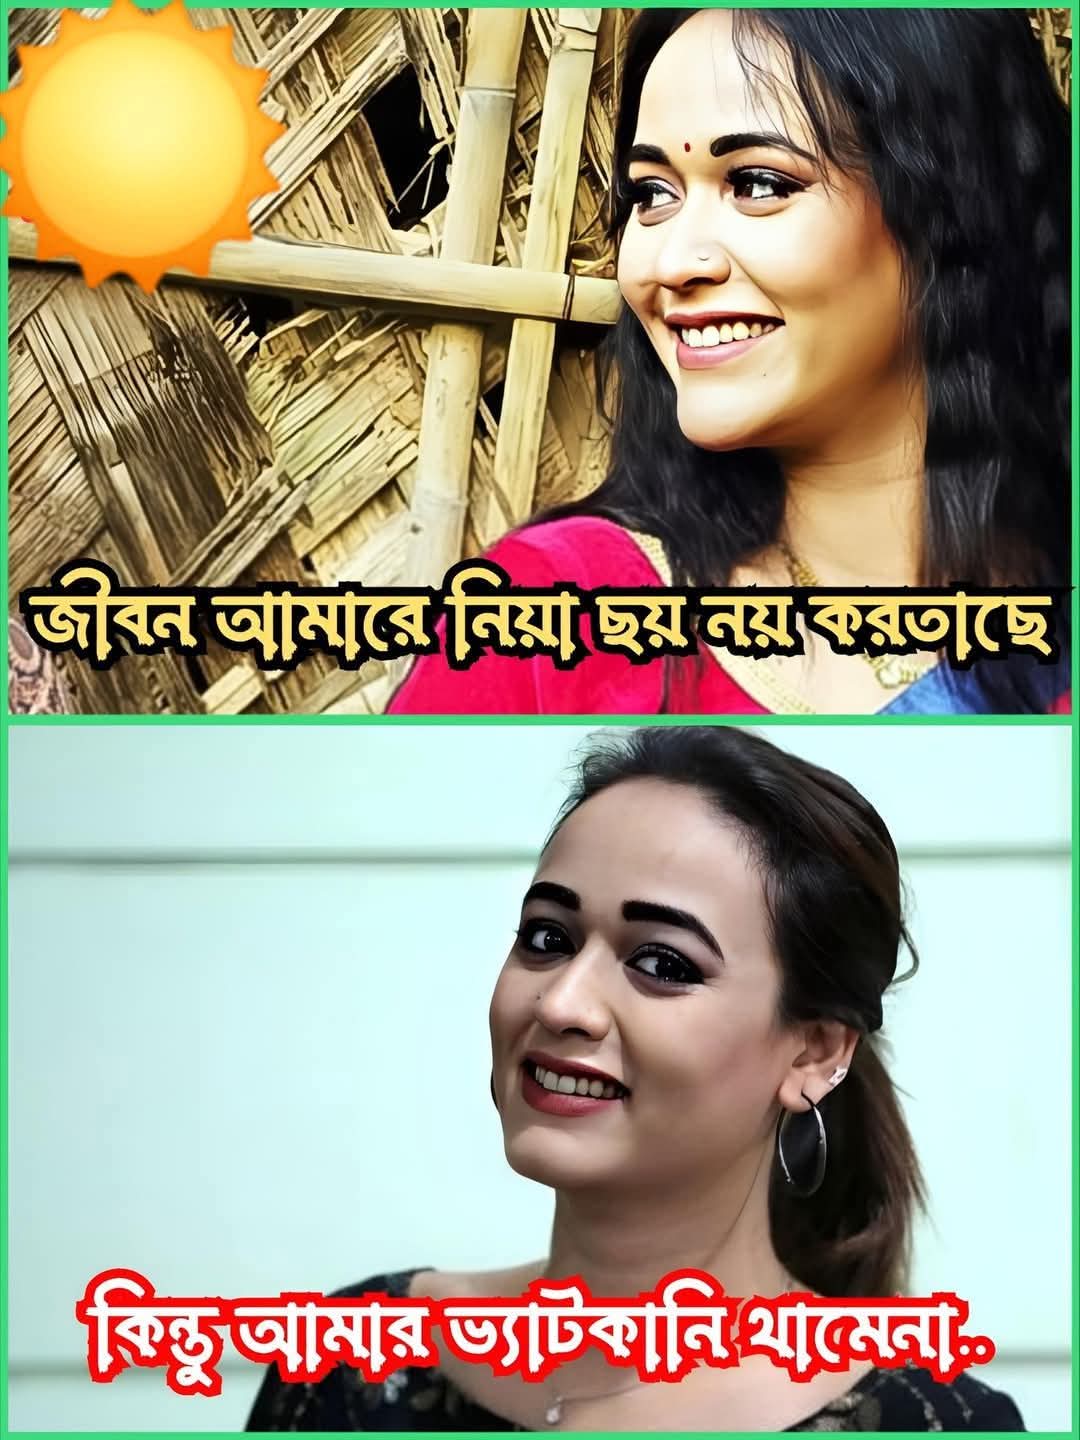
Text: জীবন আমারে নিয়া ছয় নয় করতাছে
কিন্তু আমার ভ্যাটকানি থামেনা..
Label: Non Hate